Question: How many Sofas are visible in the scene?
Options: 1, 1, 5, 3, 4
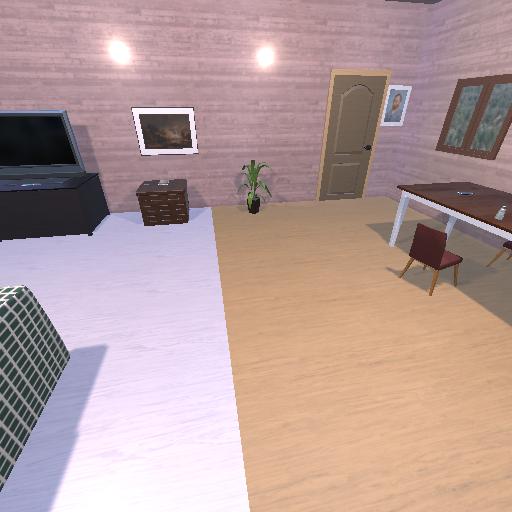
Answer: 1